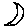
Label: moon